Question: As the new clock layout in Android 4.2 is awesome, I would like to use it as a basis for my apps.
Thanks to the beauty of Open Source, the source code is available, but I have been browsing it for hours and never found it.
I know posting no code on StackOverflow is not cool, but I strongly believe that sharing this info might be usefull for other developers.

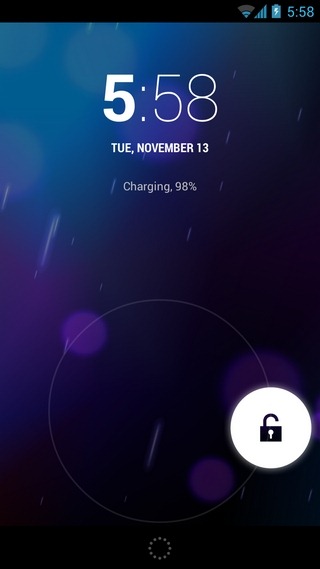
Answer: Not sure if that's it but have a look at
<URL>
Should be some keyguard_* layout and the source for the digital clock widget would be
<URL>
Edit: github seems to be outdated, the following ones should be more accurate
<URL>
<URL>